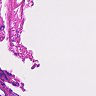
Metastatic tissue present: no